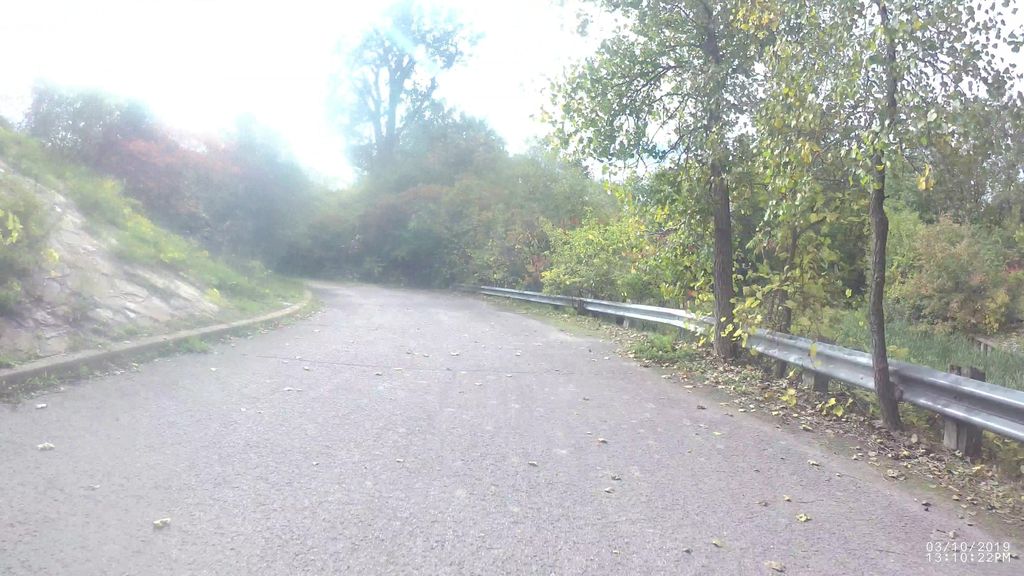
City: montreal